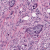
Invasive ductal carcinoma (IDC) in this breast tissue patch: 1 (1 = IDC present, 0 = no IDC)